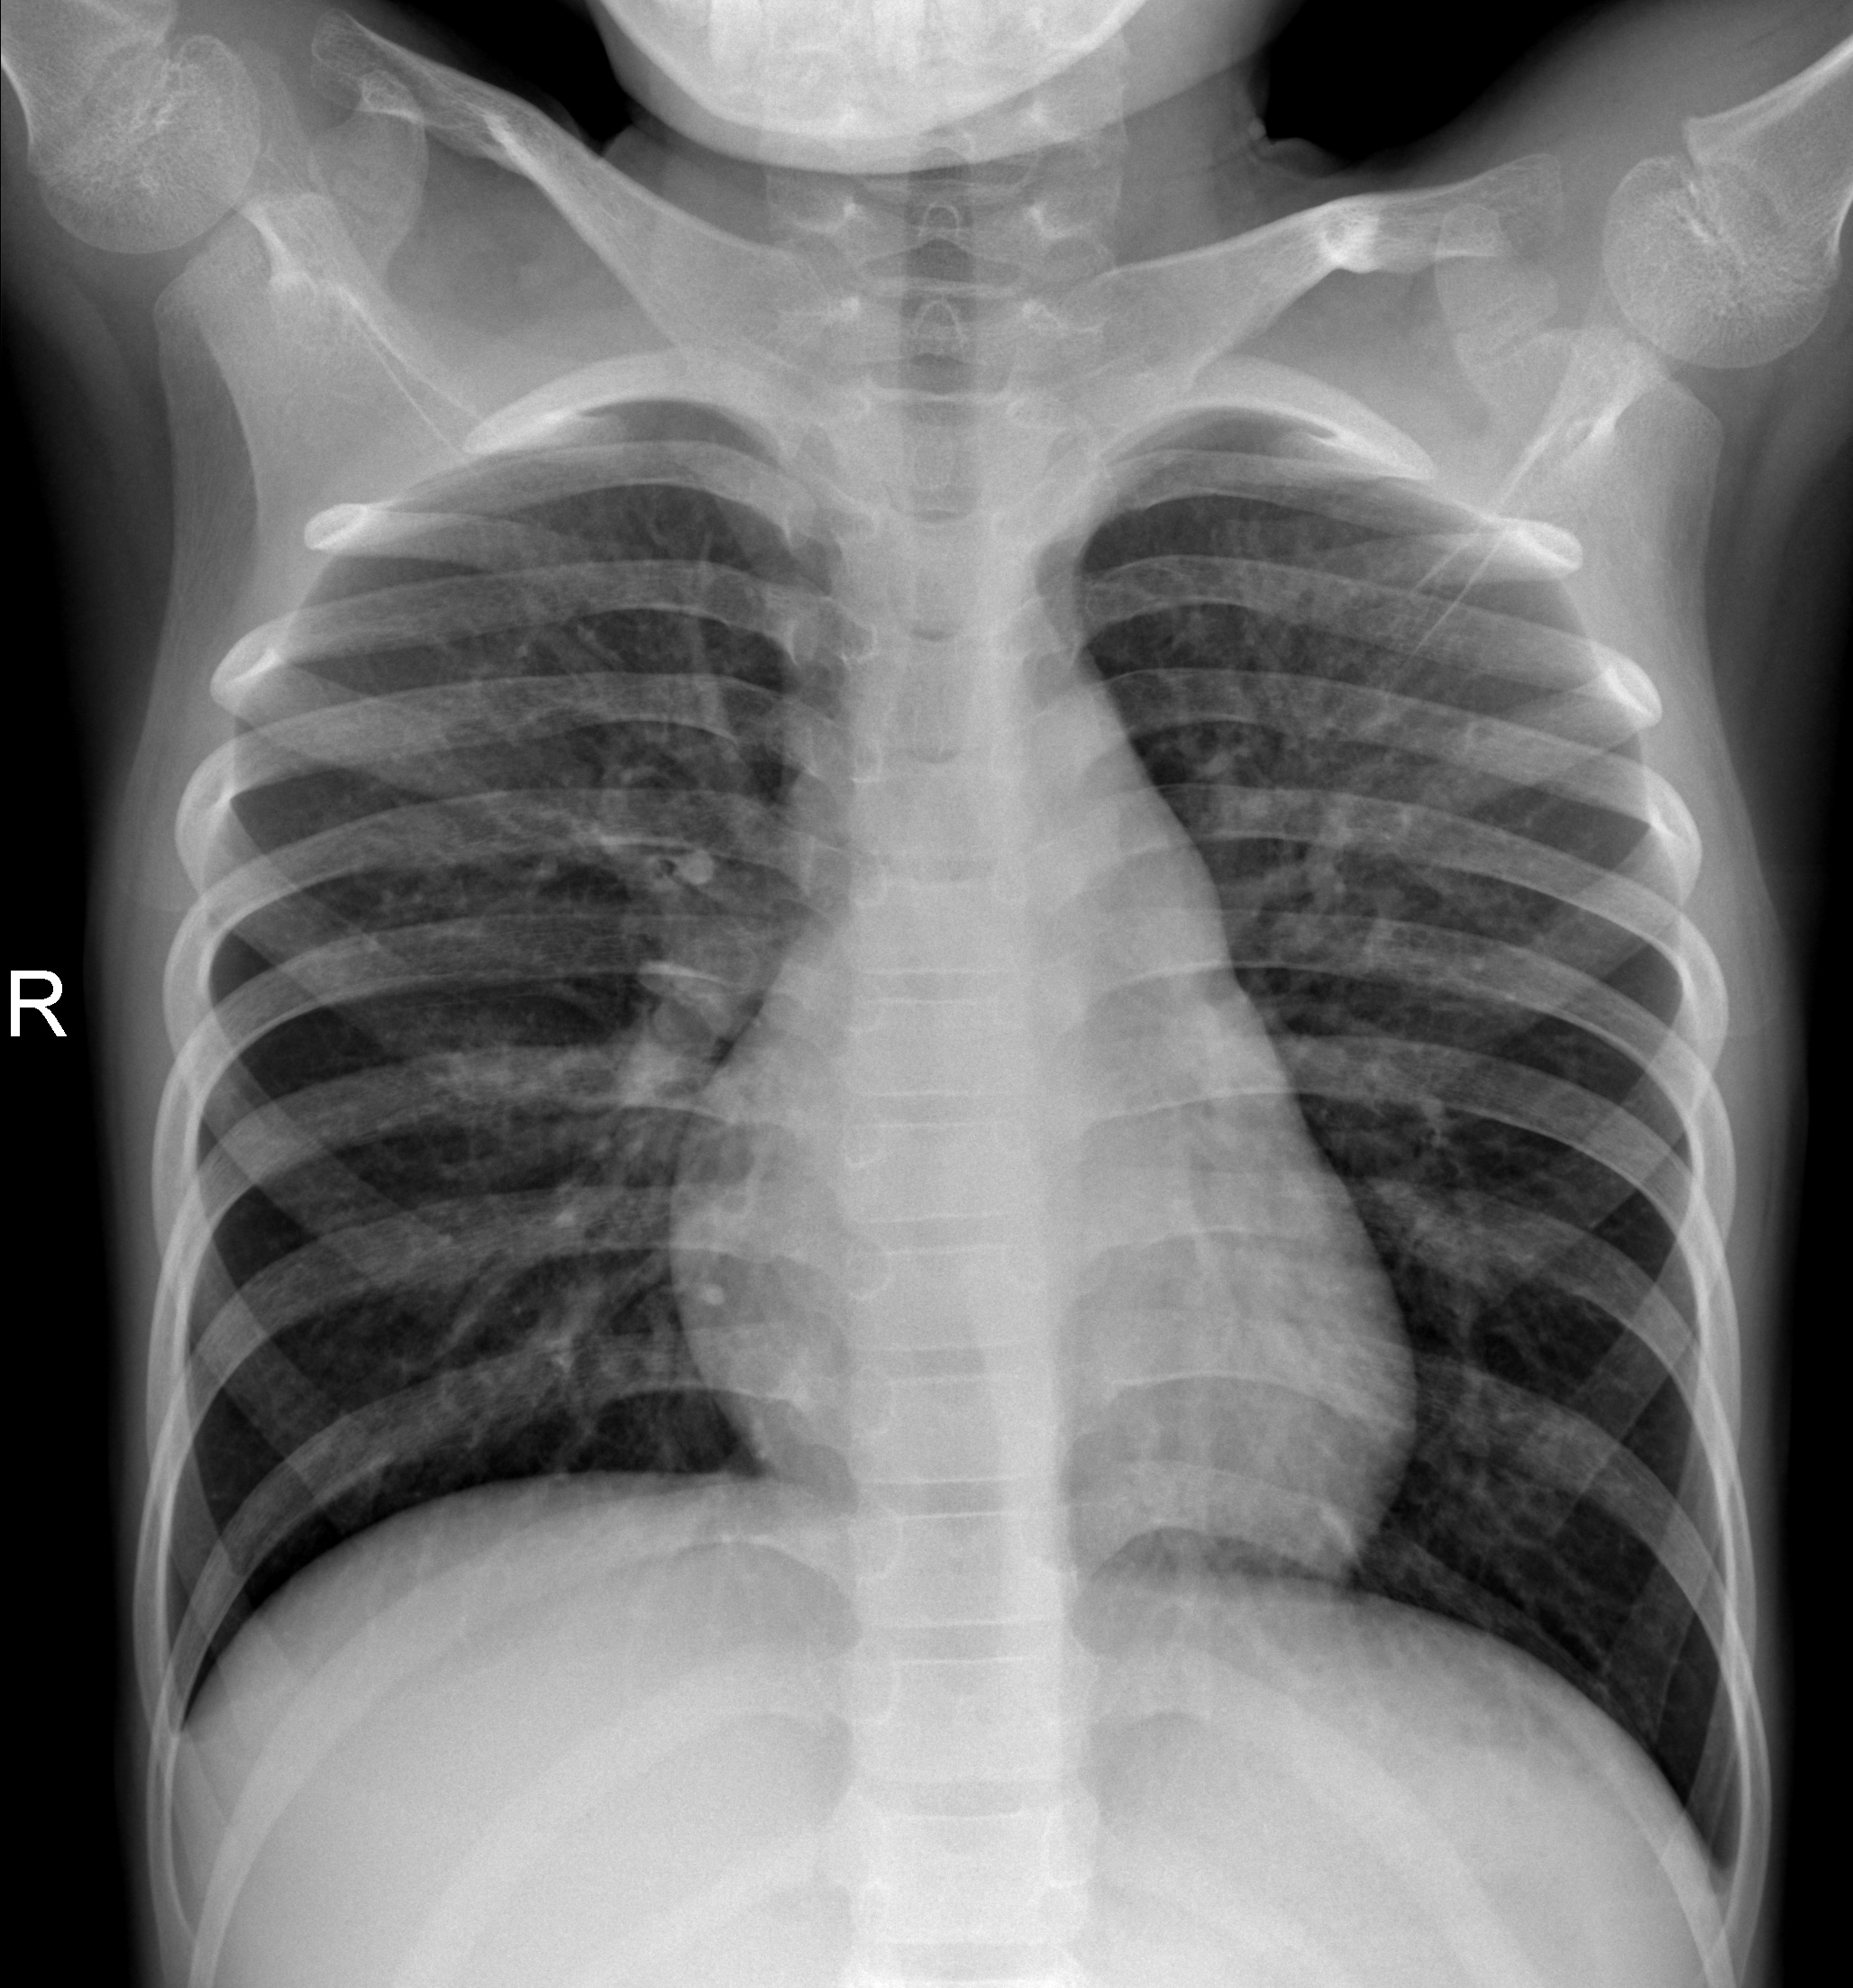
Diagnosis: NORMAL